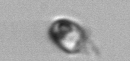
Label: Balanion